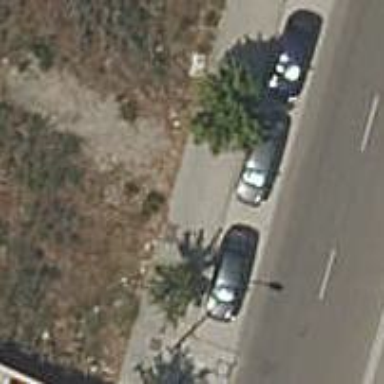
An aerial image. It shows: Motorcycle parking area.